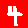
Digit: 4